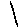
Label: line